Field crop: maize
Growth stage: 2
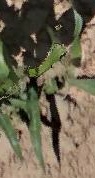
Species: maize